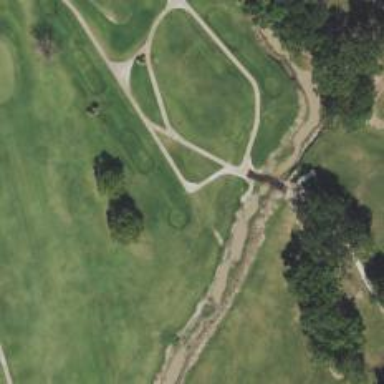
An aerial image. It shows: Golf cartpath that is also road path.